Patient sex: M
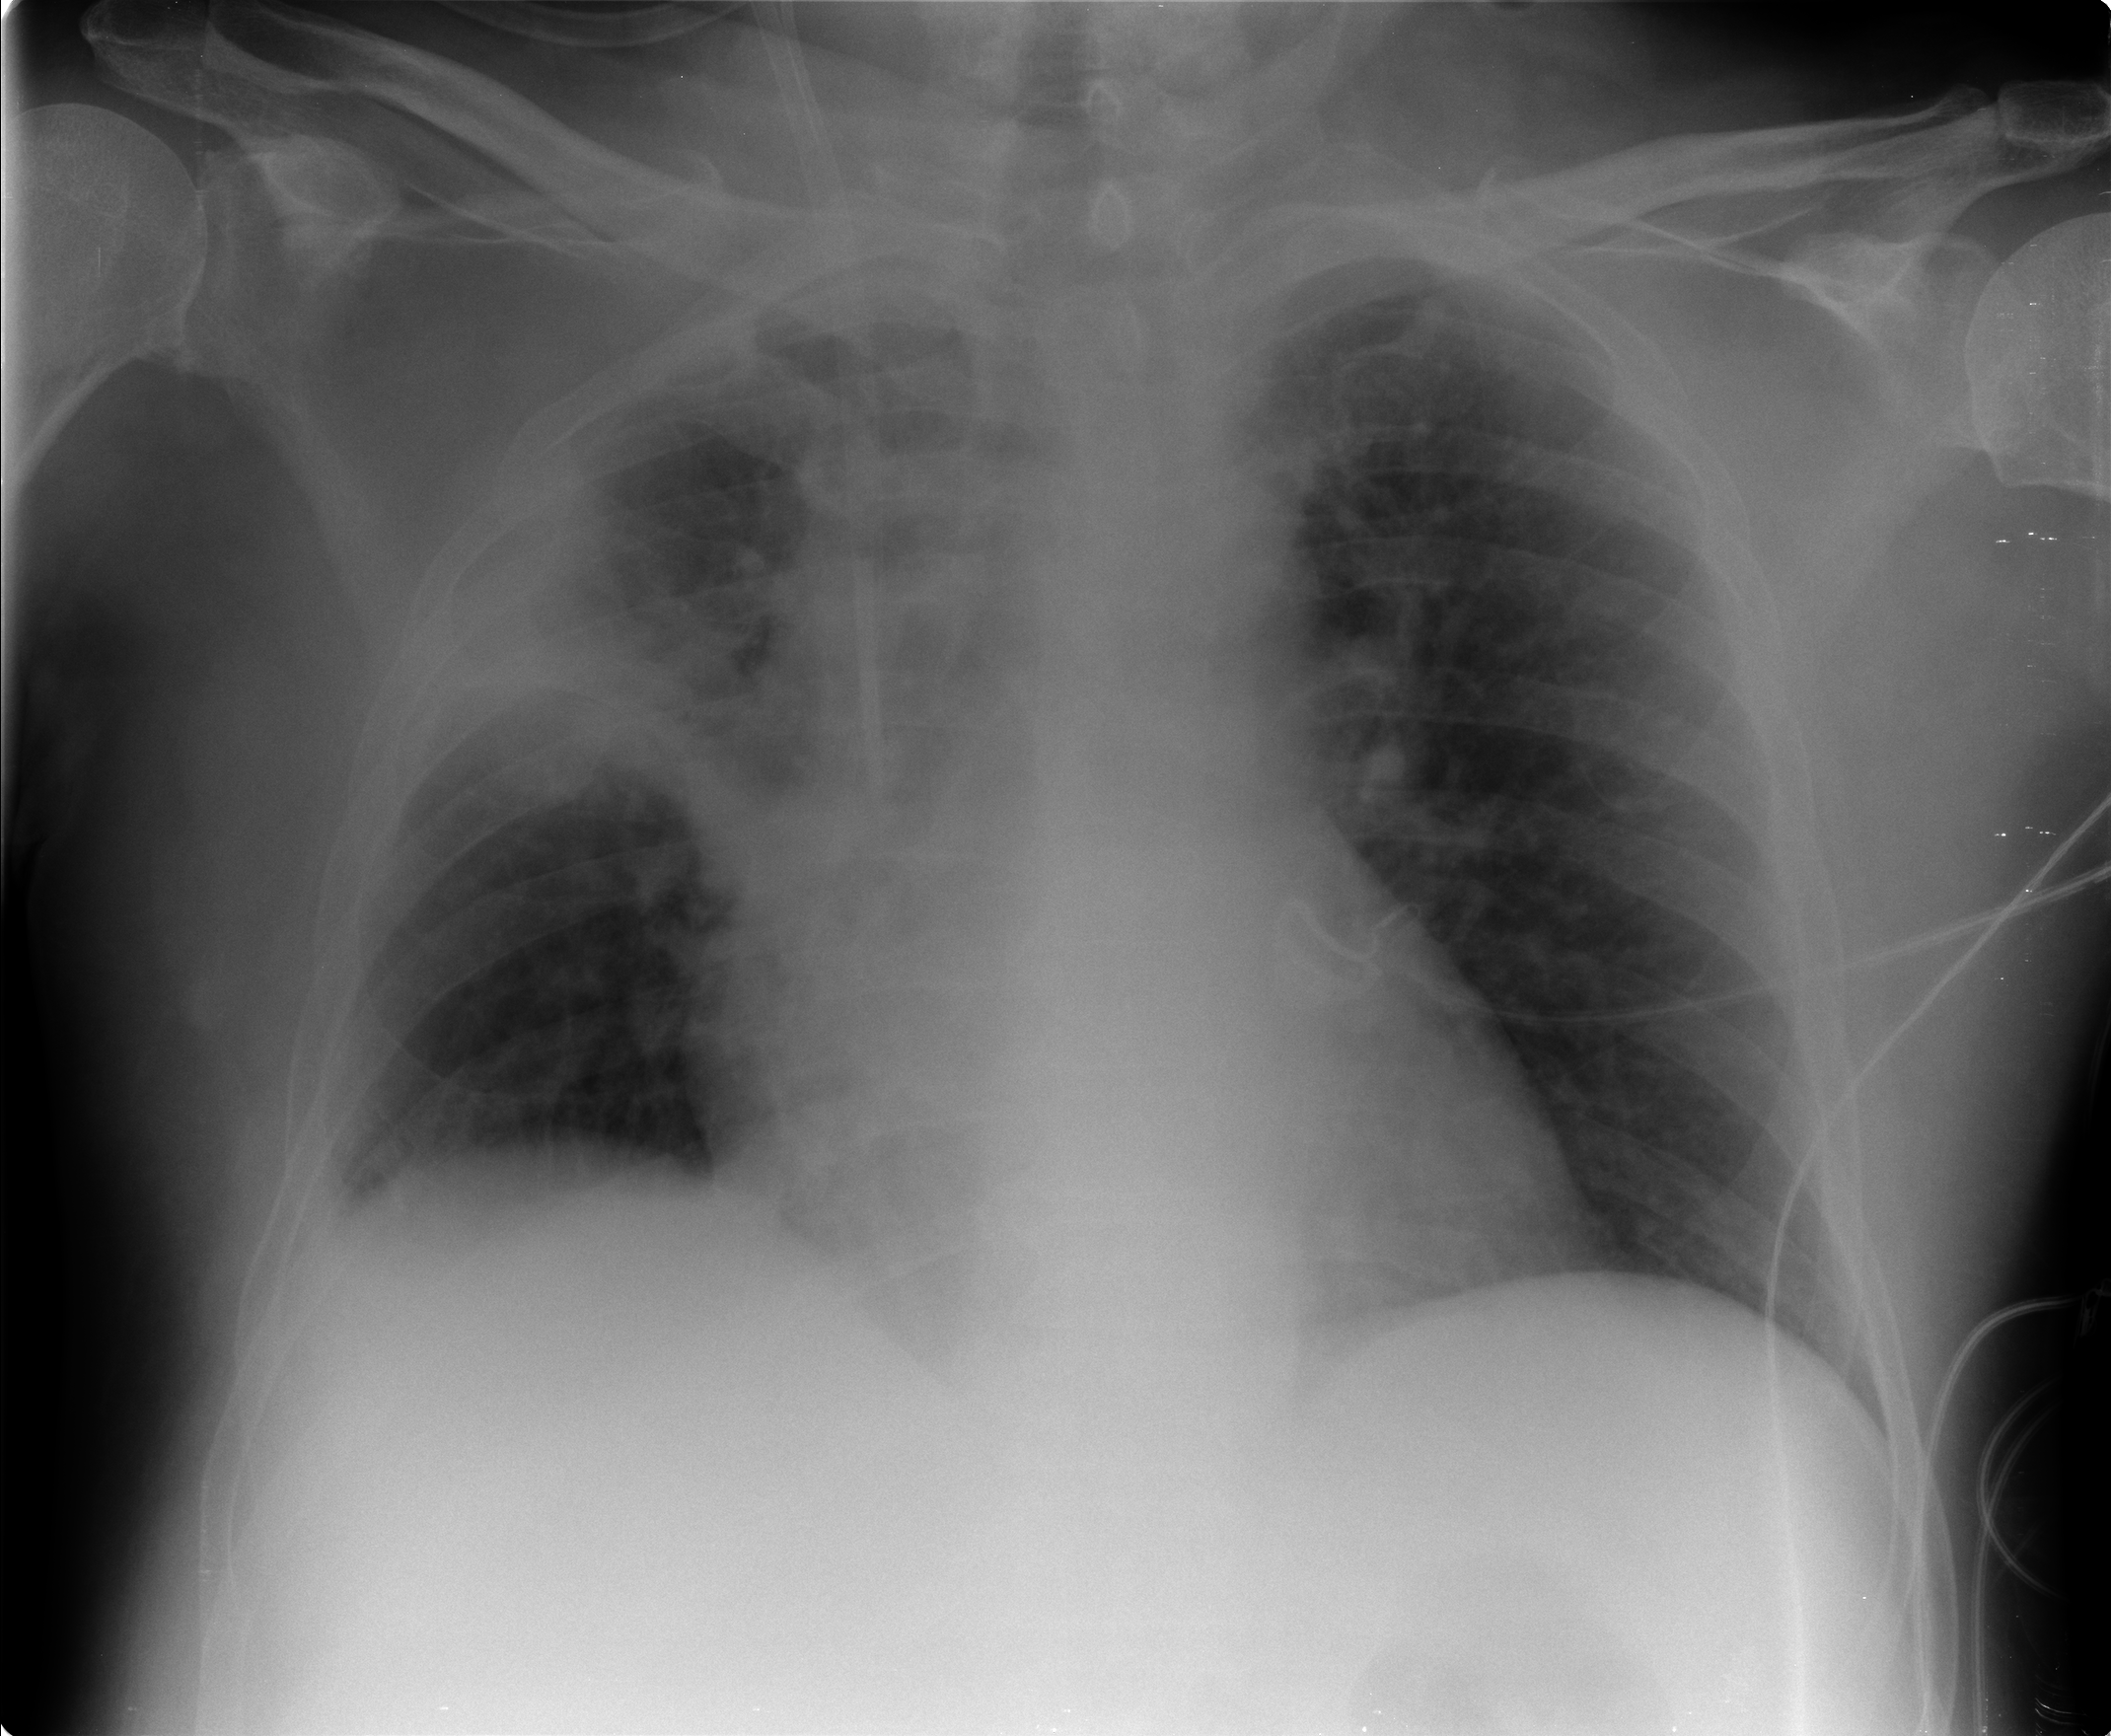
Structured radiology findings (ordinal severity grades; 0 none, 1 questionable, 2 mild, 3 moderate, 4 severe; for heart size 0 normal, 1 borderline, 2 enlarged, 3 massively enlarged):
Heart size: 2
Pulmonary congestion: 2
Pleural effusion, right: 0
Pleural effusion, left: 0
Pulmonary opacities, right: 2
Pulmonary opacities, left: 0
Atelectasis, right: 2
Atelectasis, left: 0